Question: I have a problem - when I update the data model 'edmx', the entities are not up to date. See the image below:

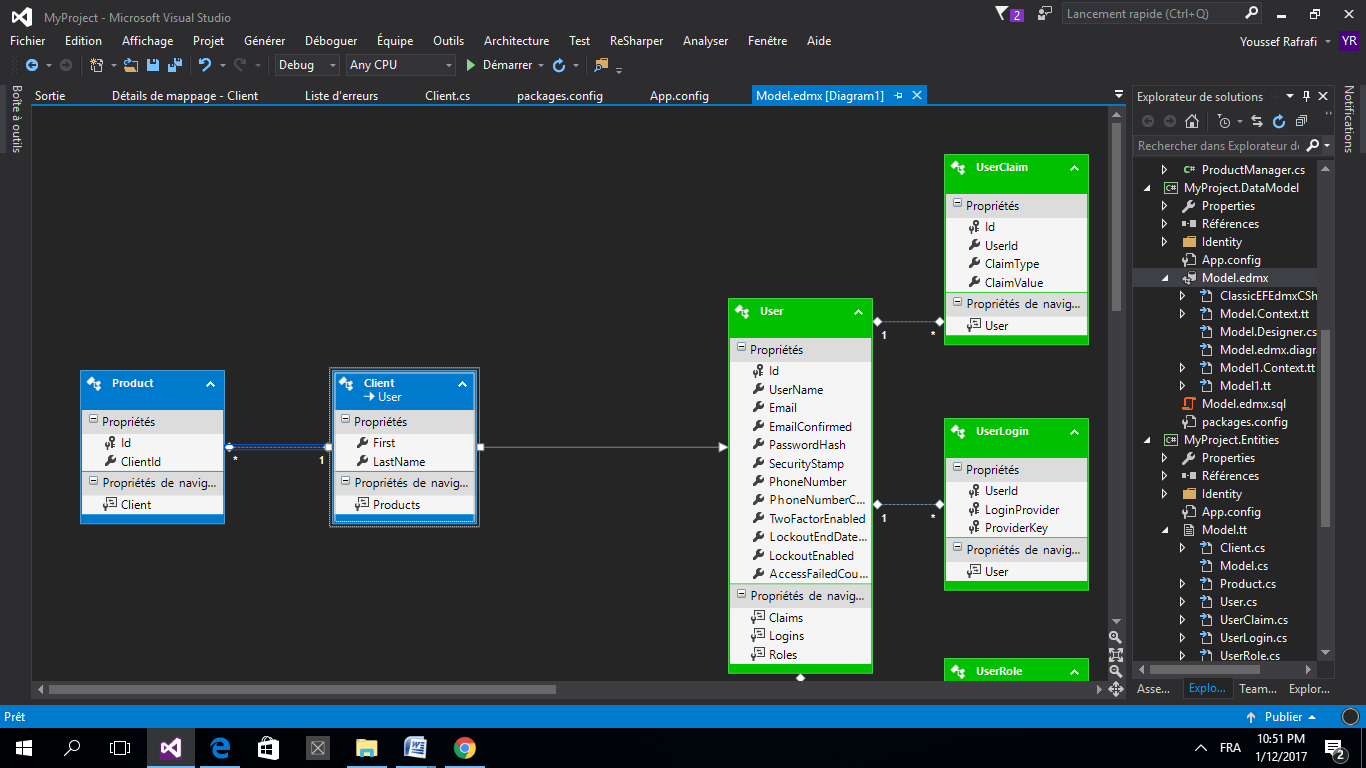
Answer: Generally speaking if you are doing Database-First you should update the database and let the data model refresh (right-click anywhere in the .edmx and select Update Model from Database...).